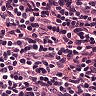
Metastatic tissue present: no